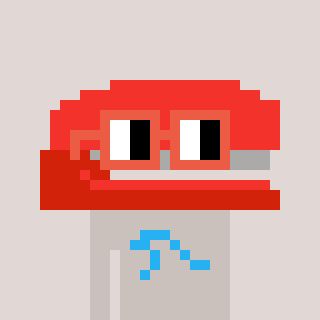
a pixel art character with square orange glasses, a stapler-shaped head and a foggrey-colored body on a warm background